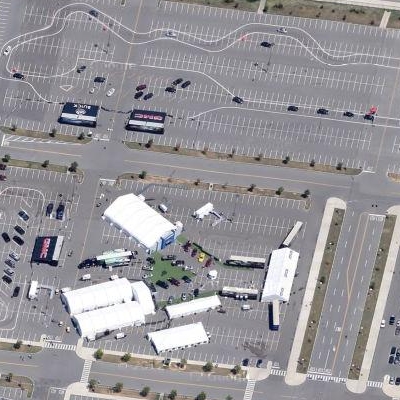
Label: gParking